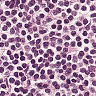
Metastatic tissue present: no